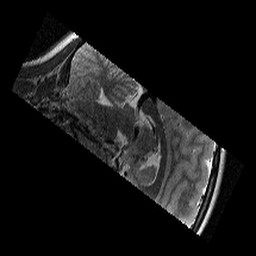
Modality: T2w
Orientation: sagittal
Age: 11
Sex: female
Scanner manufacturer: siemens
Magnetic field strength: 3 T
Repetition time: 9.23 s
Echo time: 0.067 s